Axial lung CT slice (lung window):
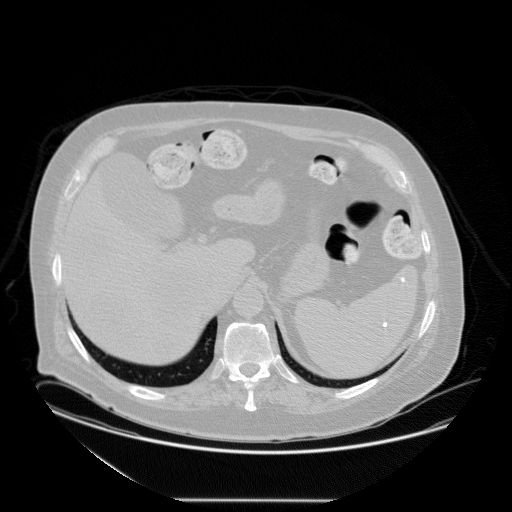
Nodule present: no